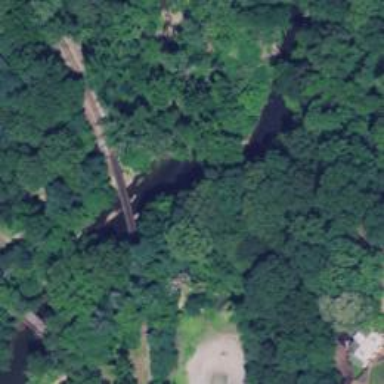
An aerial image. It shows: Preserved railway bridge over the rail line.